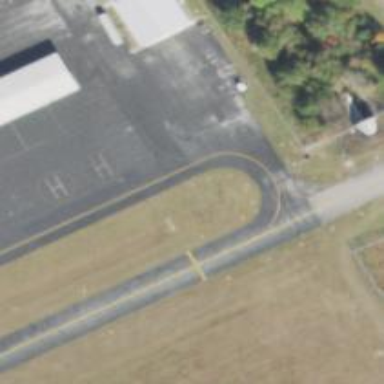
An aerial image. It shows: Image of taxiway at airport.